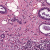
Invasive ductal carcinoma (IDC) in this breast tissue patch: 1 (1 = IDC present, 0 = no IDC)